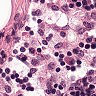
Metastatic tissue present: no